Question: I have been searching for a solution for a while now, and have not found the right one.
I was hoping you guys can help...
I have a simple landing page using flash on it, and I want to be able to detect if visitors to this LP have flash installed to view it with, and if not, I want them to be able for them to install Flash from this landing page with this pop-up below.

how can i do that for IE?
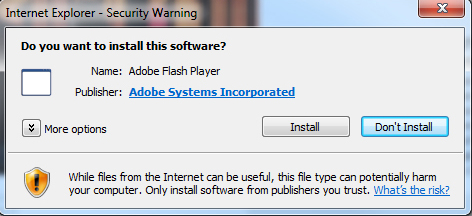
Answer: <URL> offers this capability
You can use hasPlayerVersion() to detect the version:
'''
if (swfobject.hasFlashPlayerVersion("9")) { }
'''
Checkout Step 3 on this page:
<URL>
to learn how to use swfobject to run your plugin installer